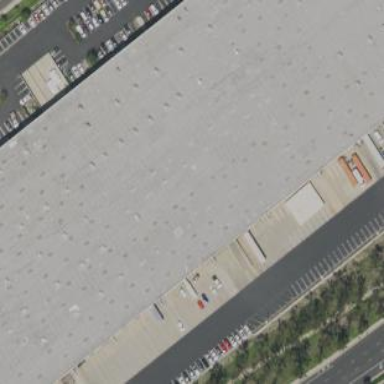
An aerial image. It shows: Commercial building.